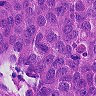
Metastatic tissue present: yes